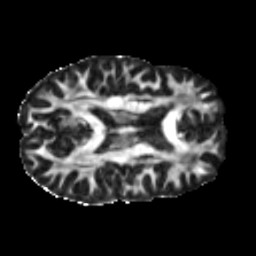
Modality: FA
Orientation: axial
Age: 46
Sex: male
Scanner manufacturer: siemens
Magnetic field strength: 3 T
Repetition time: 5 s
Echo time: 0.092 s